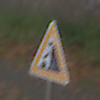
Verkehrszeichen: SteinschlagRechts
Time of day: MorningAfternoon
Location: Outdoor (Suburban)
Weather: PartlyCloudy
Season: NotSpecified
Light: Natural